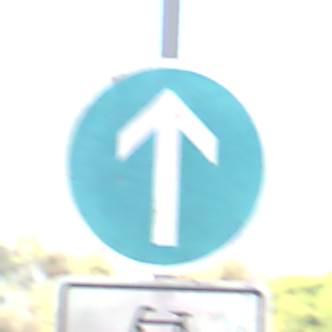
Verkehrszeichen: VorgeschriebeneFahrtrichtungGeradeaus
Zusatzzeichen unten: EinspurigeFahrzeugeFrei1
Umgebung: Outdoor, Nature
Tageszeit: MorningAfternoon
Wetter: Clear
Licht: Natural
Jahreszeit: NotSpecified
Kontrast: HighContrast